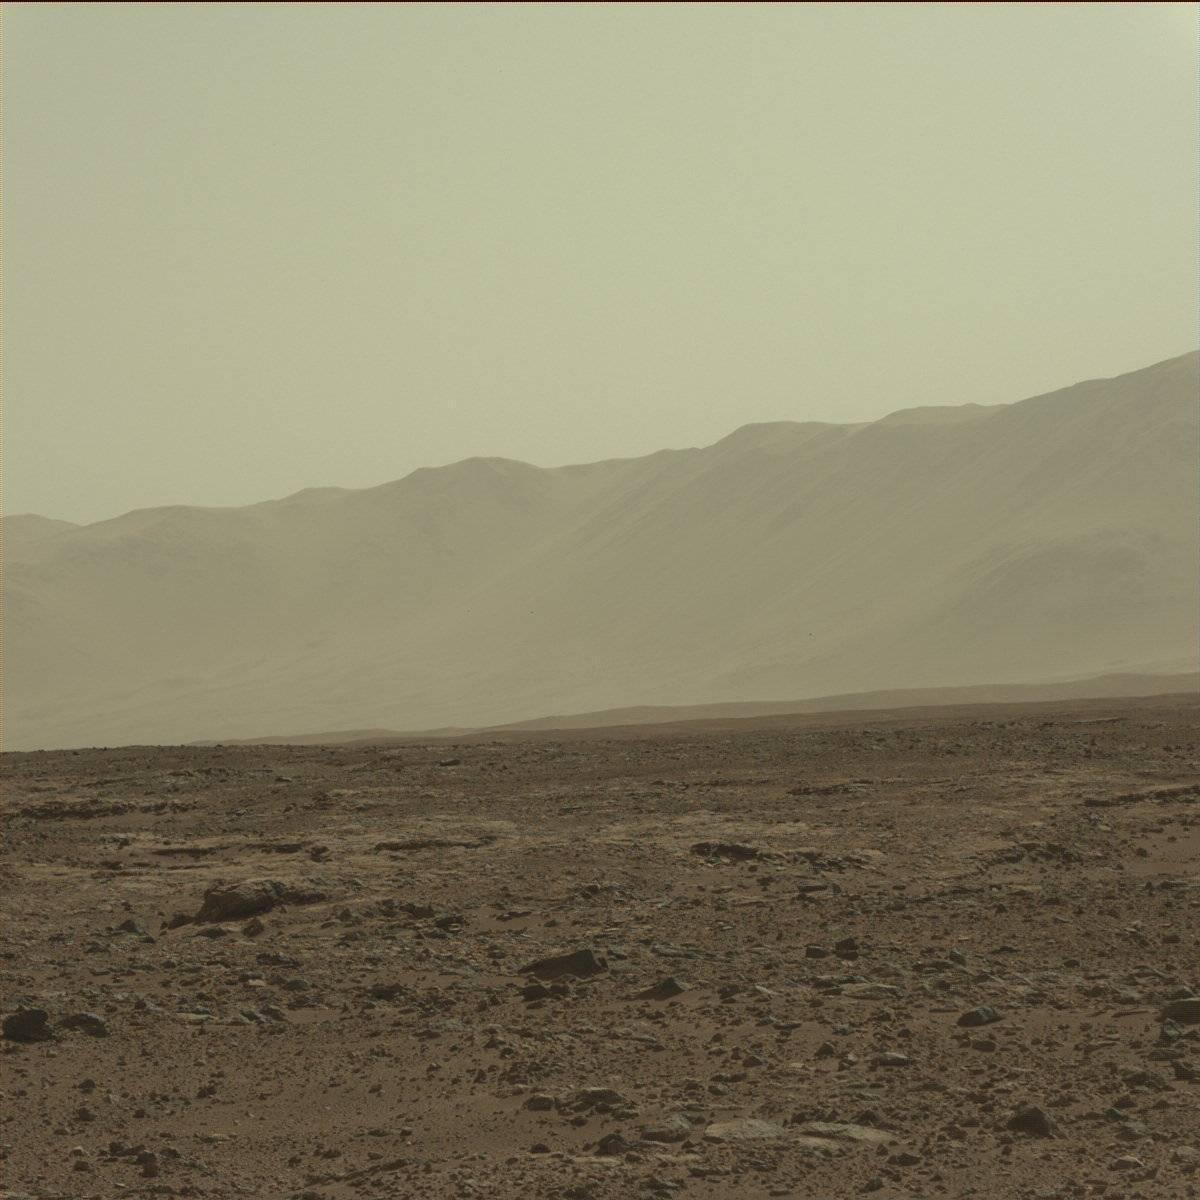
Terrain classes present: Bedrock, Ridge, Rock, Sand / Soil, Sky